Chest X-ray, AP view. Patient: 46 years old, sex M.
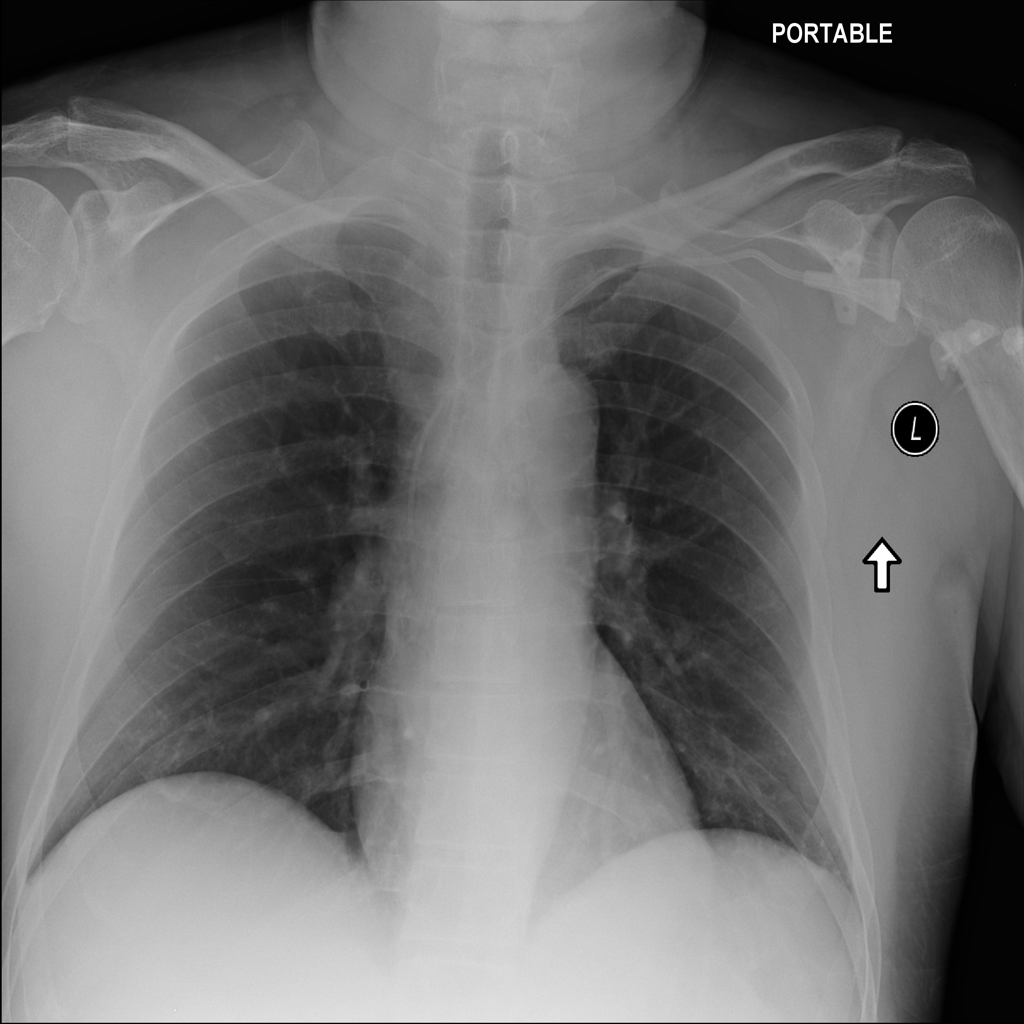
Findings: No Finding